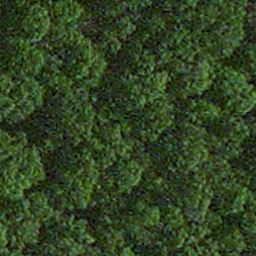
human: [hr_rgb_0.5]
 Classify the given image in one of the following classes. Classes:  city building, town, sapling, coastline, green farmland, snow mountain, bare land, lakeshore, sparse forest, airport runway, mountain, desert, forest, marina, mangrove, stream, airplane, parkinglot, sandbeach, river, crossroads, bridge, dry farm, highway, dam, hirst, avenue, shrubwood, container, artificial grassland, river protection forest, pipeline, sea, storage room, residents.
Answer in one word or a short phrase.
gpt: forest